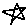
Label: star